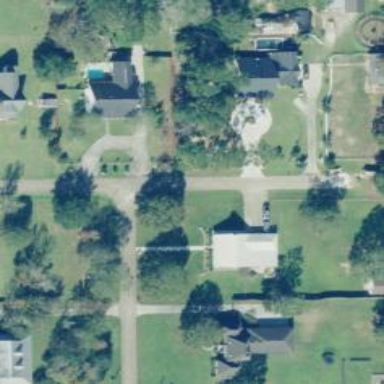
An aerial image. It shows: Driveway.